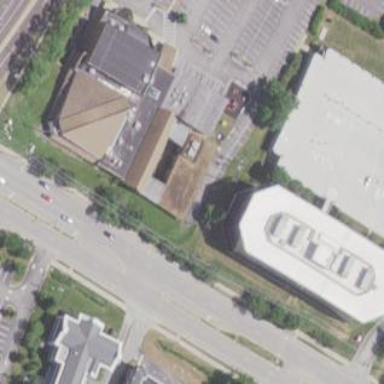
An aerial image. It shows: Commercial building.